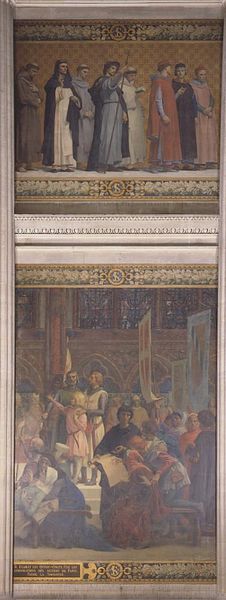
Titel: Saint Louis rendant la Justice, Der heilige Ludwig spricht Recht
Künstler: Alexandre Cabanel
Standort: Paris
Institution: Panthéon
Schlagwörter: blau, dunkel, gemälde, gott, mann, schatten, umhang, weiß, frauen, grün, menschen, ocker, ausschnitt, braun, fenster, frau, hintergrund, kleid, kleider, licht, marmor, männer, paris, schwarz, rot, beige, ornament, versammlung, alt, wand, architektur, bibel, geschichte, historie, mensch, rahmen, bild, öl, feld, felder, kirche, gewand, gold, kutte, adel, decke, familie, gewänder, kind, personen, girlande, borte, gotik, renaissance, rosa, bilder, papier, rahmung, fahnen, italien, zwei, stab, fahne, zug, hof, rand, figuren, ölgemälde, banner, erhaben, papst, bordüre, jugendstil, wandteppich, detail, schmal, lesen, ornamente, verzierung, wandgemälde, wandmalerei, stuck, stufen, edel, alter, antike, kreuz, religion, wandern, knien, schriften, mäntel, mosaik, beten, gebet, malen, ritter, altar, pantheon, verziert, fries, wappen, jesus, schreiben, christlich, mittelalter, krönung, messe, florenz, tapisserie, mönch, mönche, schriftrolle, könige, heilige, deckengemälde, fresko, königsfamilie, urkunde, register, jünger, heilig, maria, ochse, hirten, szenen, sakral, eierstab, christentum, aufzug, festzug, goldgrund, wanderung, diese, tonsur, mantua, freis, retabel, stifter, tafeln, zyklus, erzählung, schrecklich, erbauer, einzug, giotto, kreuzritter, verblichen, genoveva, velazques, kniene, trecento, padua, sind, viel zu hell, geistige, bleu rot, zwei+